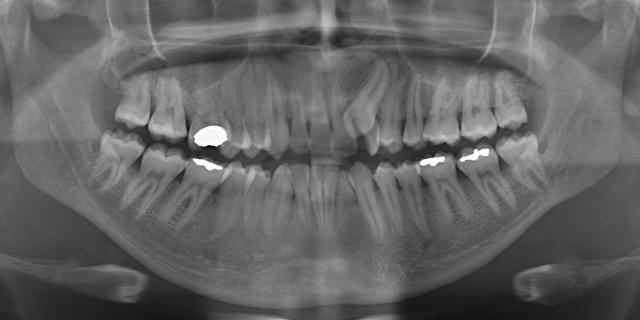
adult